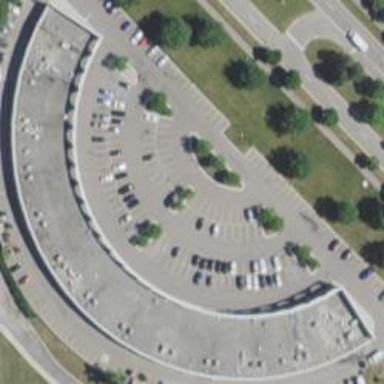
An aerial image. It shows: Retail building.